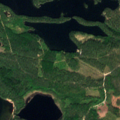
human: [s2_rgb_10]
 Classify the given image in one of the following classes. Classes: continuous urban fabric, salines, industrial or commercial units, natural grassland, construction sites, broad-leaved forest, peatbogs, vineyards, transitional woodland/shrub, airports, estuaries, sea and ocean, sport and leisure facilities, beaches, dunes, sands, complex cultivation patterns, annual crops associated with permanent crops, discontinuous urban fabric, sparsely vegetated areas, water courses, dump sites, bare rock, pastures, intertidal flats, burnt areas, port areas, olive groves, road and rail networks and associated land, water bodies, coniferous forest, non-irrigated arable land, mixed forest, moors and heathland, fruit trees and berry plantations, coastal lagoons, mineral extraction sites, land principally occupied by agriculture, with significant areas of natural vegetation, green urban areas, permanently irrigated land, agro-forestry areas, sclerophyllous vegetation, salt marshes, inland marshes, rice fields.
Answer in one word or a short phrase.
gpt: coniferous forest, mixed forest, transitional woodland/shrub, water bodies